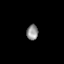
Tissue: prostate
Cell type: T cells
Senescence score: 0.8026
Nuclear area (px): 170
Mean DAPI intensity: 145.276